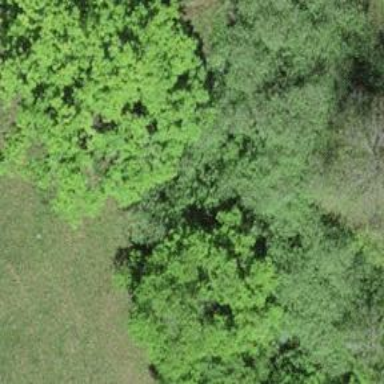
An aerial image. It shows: Forest with broadleaved trees that are deciduous.